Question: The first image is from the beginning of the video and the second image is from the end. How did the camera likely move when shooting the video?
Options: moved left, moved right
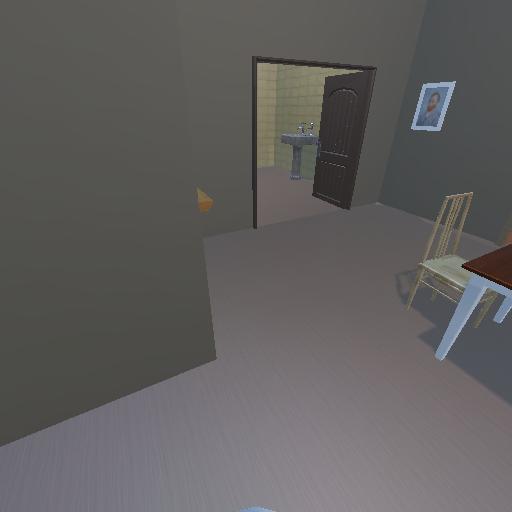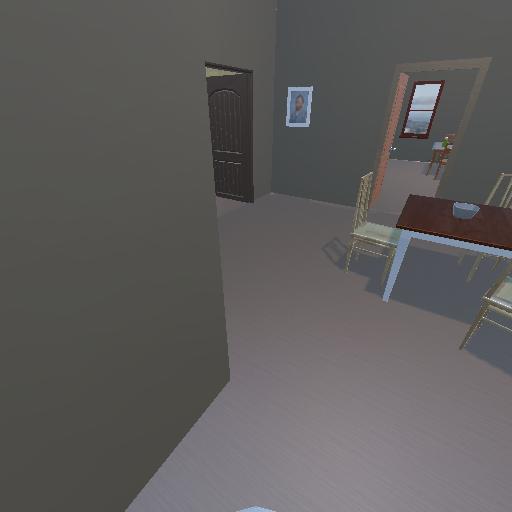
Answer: moved left